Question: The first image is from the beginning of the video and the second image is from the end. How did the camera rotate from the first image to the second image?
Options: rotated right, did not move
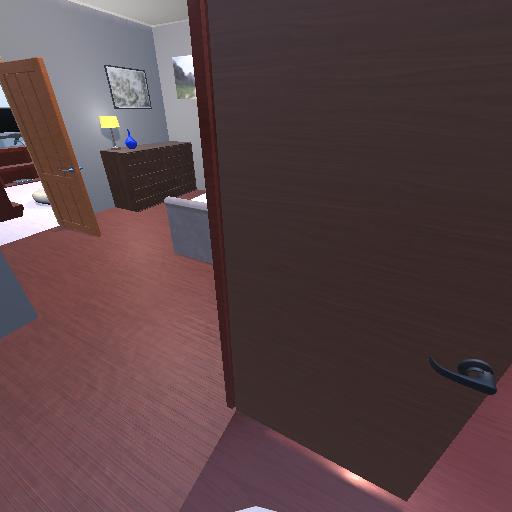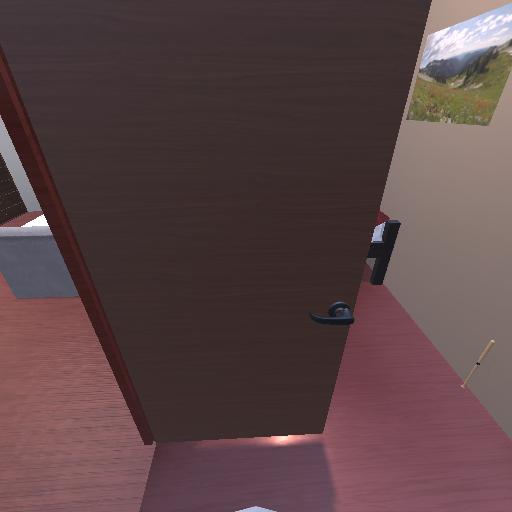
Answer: rotated right